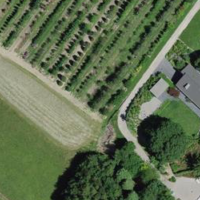
EUNIS habitat code: 52
Species observed at this site:
Cotinus coggygria